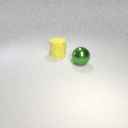
large yellow rubber cylinder to the left of large green metal sphere